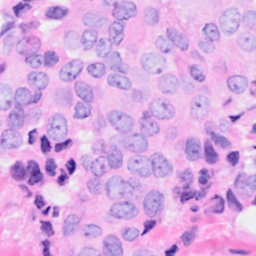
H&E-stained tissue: Breast